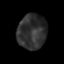
Tissue: prostate
Cell type: Fibroblasts
Senescence score: 0.8005
Nuclear area (px): 991
Mean DAPI intensity: 47.691